Question: I'm trying to dynamically update a '<router-link>' path based on what view component it is used within. Below is the '<router-link>' that is looping through the 'compItems' array which is populated by each view component.
'''
<router-link :to="{ name: compItem.name, params: { compItems: compItem.router } }" class="cz-ds-view-related-comp" v-for="compItem in compItems" :key="compItem.name">
<div class="related-comp_icon"><img class="related-comp_icon" :src="require('@/assets/home/icons/' + compItem.atomicIcon + '')" alt=""></div>
<div class="related-comp_title"><h3>{{ compItem.name }}</h3> <img src="../../assets/home/icons/arrow-right.svg"></div>
</router-link>
'''
'''
export default {
name: 'relatedSection',
props: {
compItems: {
type: Array
}
}
}
</script>
'''
Below is an example of a view component defining router.
'''
data () {
return {
compItems: [
{ name: 'Links', atomicIcon: 'atom.svg', router: 'links'},
{ name: 'Form Elements', atomicIcon: 'atom.svg', router: 'form-elements'},
{ name: 'Avatars', atomicIcon: 'atom.svg', router: 'avatars'},
{ name: 'Badges', atomicIcon: 'atom.svg', router: 'badges'}
]
}
}
'''
And this is the console error I'm getting.

Thanks in advance!
---
Here's a snapshot of the router file:
'''
const routes = [{
path: '/',
name: 'home',
props: true,
component: Home
}, {
path: '/avatars',
name: 'avatars',
props: true,
component: Avatars
}, {
path: '/badges',
name: 'badges',
props: true,
component: Badges
}, {
path: '/buttons',
name: 'buttons',
props: true,
component: Buttons
}, {
path: '/breadcrumbs',
name: 'breadcrumbs',
props: true,
component: Breadcrumbs
}, {
path: '/form-elements',
name: 'form-elements',
props: true,
component: FormElements
}, {
path: '/icons',
name: 'icons',
props: true,
component: Icons
},
...
'''
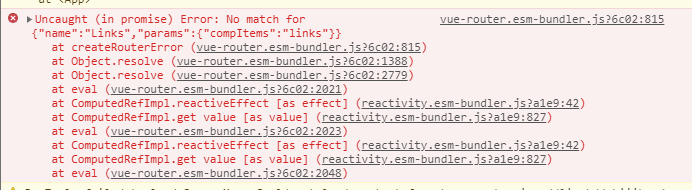
Answer: The router's route definitions all have lowercase 'name' properties. When you use a '<router-link>' to access them by name, you need to use an exact match, but your 'compItems' have capitalized names.
Also, you are using route params in the link but none of your routes have any defined.
Here is a refactoring to make the code clearer and correct:
'''
<template v-for="compItem in compItems">
<router-link :to="{ name: compItem.name }" class="cz-ds-view-related-comp">
<div class="related-comp_icon">
<img class="related-comp_icon" :src="require('@/assets/home/icons/' + compItem.atomicIcon + '')" alt="">
</div>
<div class="related-comp_title">
<h3>{{ compItem.title }}</h3>
<img src="../../assets/home/icons/arrow-right.svg">
</div>
</router-link>
</template>
'''
'''
data () {
return {
compItems: [
{ title: 'Links', atomicIcon: 'atom.svg', name: 'links'},
{ title: 'Form Elements', atomicIcon: 'atom.svg', name: 'form-elements'},
{ title: 'Avatars', atomicIcon: 'atom.svg', name: 'avatars'},
{ title: 'Badges', atomicIcon: 'atom.svg', name: 'badges'}
]
}
}
'''